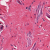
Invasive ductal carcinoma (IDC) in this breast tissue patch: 0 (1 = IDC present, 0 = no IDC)